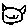
Label: cat